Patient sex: M
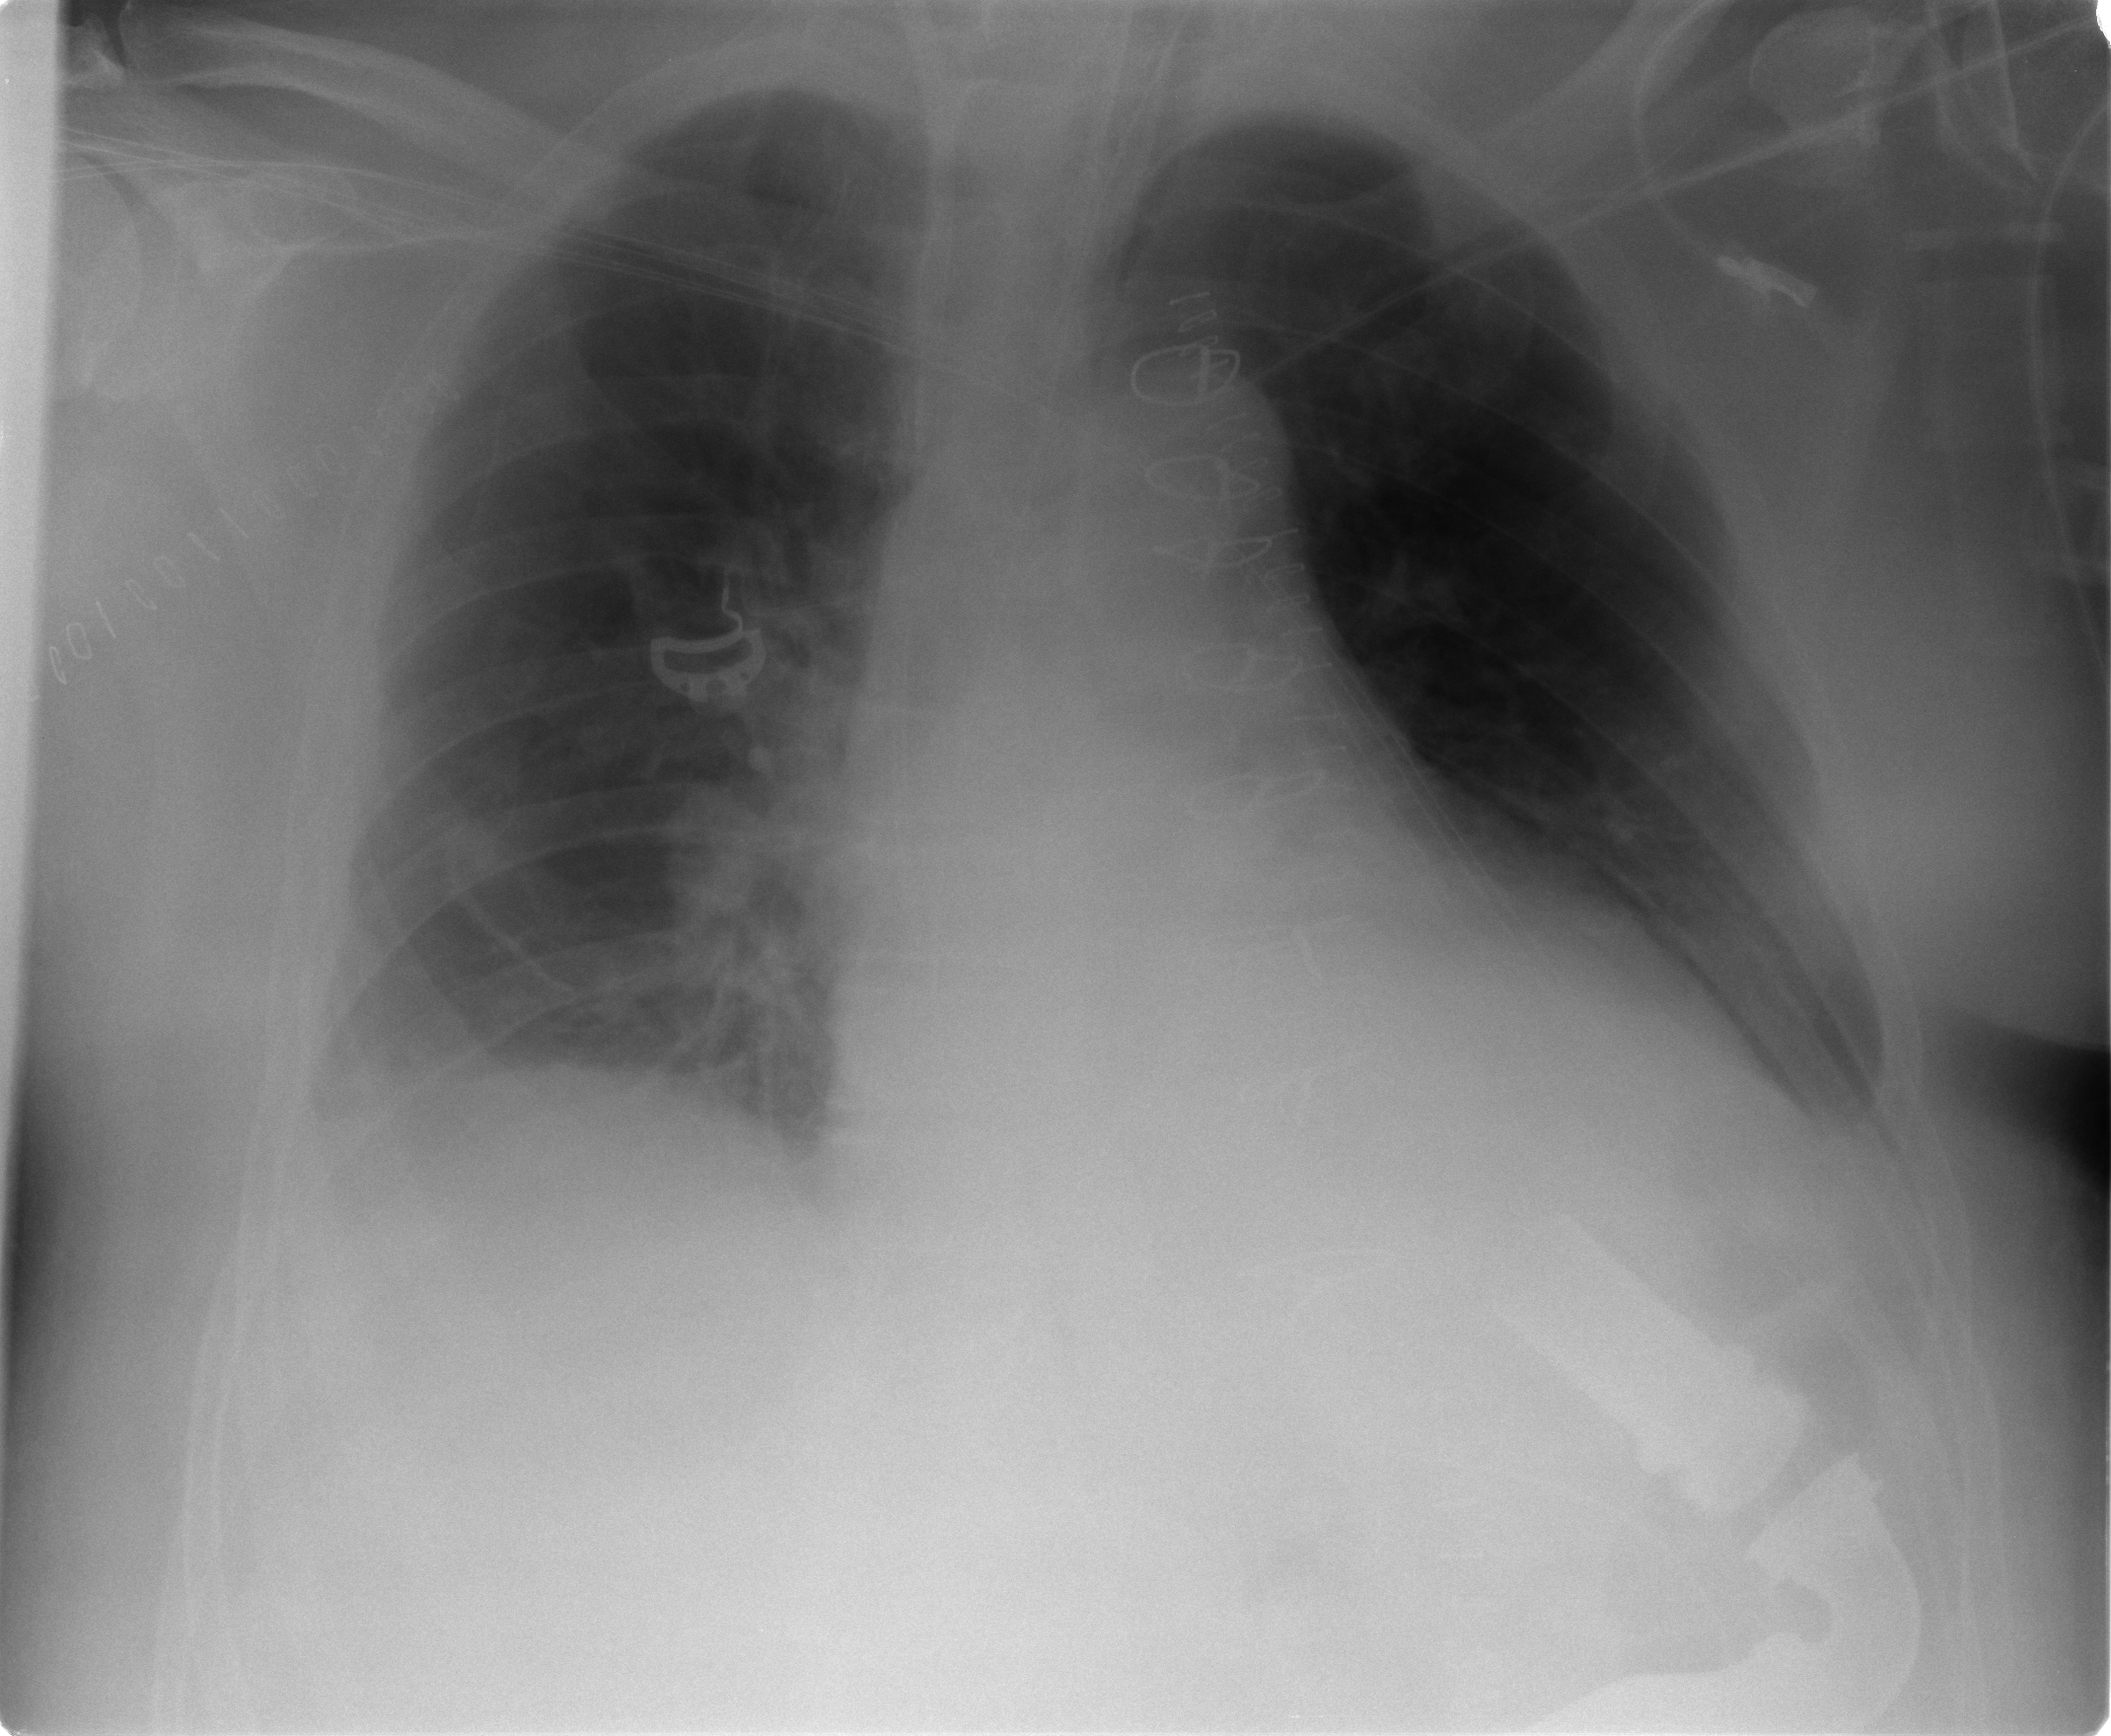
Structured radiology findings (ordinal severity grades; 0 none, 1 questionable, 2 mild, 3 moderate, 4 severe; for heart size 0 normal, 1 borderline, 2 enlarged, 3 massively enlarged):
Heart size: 2
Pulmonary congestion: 0
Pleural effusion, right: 1
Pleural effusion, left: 2
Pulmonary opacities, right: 0
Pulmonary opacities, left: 0
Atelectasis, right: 2
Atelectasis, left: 2